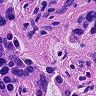
Metastatic tissue present: yes